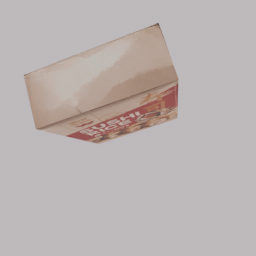
Label: nature